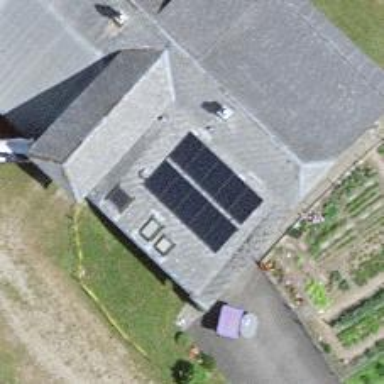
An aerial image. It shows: Solar photovoltaic panel generator.